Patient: sex M, age 35
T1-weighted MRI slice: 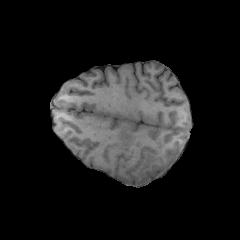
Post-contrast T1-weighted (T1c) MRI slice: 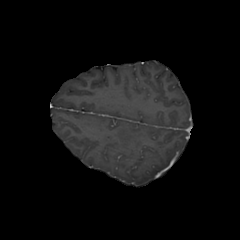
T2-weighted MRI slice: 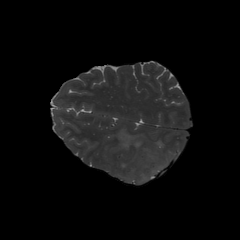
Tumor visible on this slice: yes
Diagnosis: Astrocytoma, IDH-wildtype
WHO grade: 2